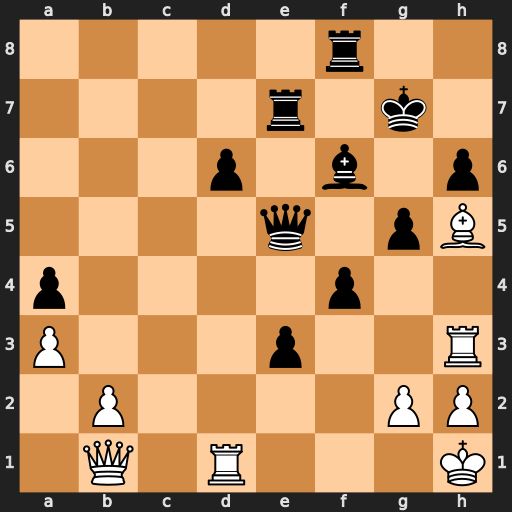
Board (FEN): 5r2/4r1k1/3p1b1p/4q1pB/p4p2/P3p2R/1P4PP/1Q1R3K
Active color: w
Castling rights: -
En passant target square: -
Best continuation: Qg6+ Kh8 Be2